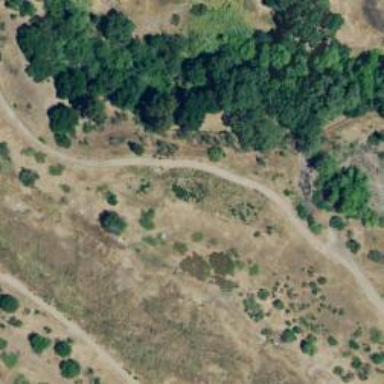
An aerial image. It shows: Service road used as golf cart path.